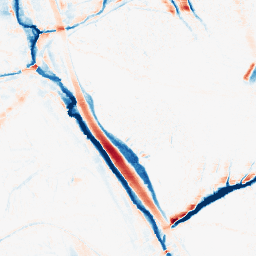
Category: morphological
Decomposition family: morphological_ellipse
Decomposition parameters: operation: average
width: 10
height: 20
Upsampling method: quartic
Upsampling parameters: scale: 8
Upsampling scale: 8